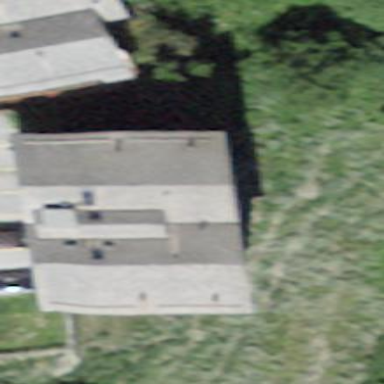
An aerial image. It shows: Building with tile roof.